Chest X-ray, PA view. Patient: 73 years old, sex M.
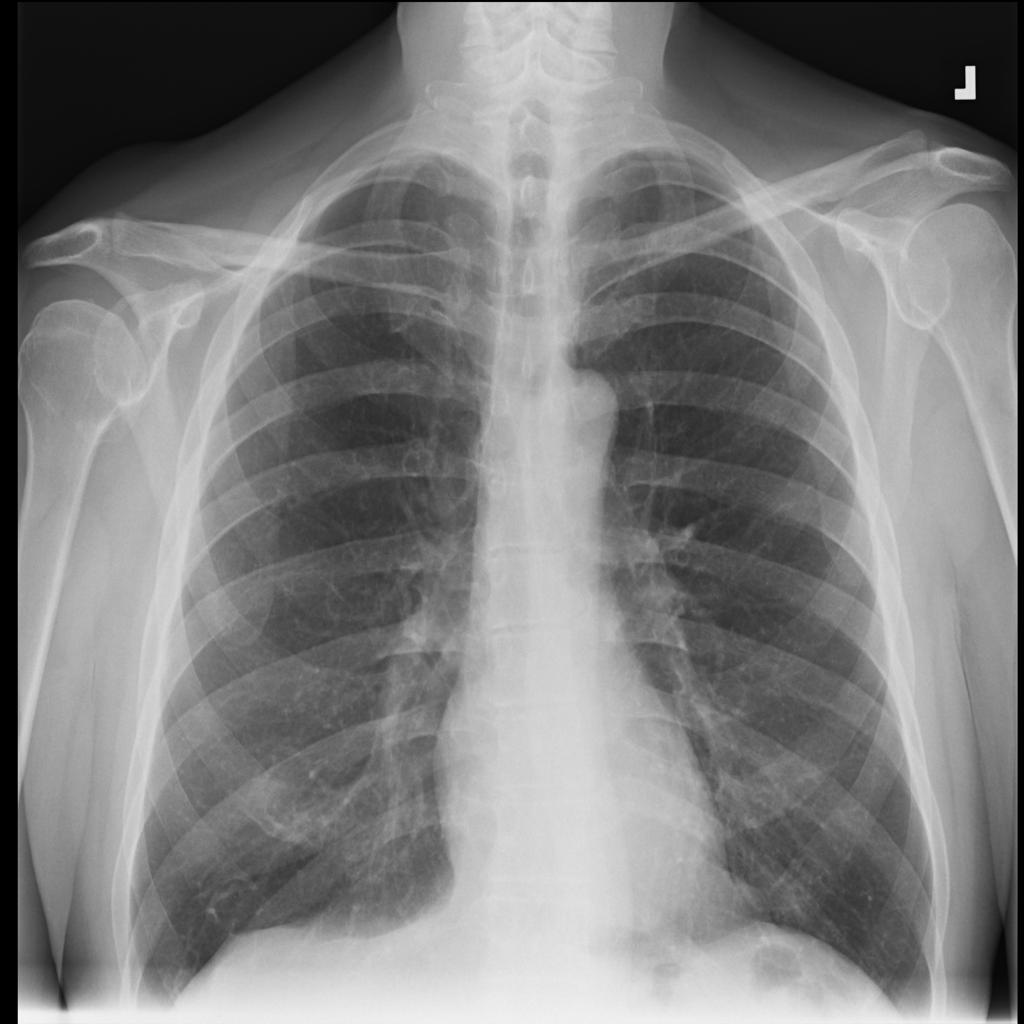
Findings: No Finding